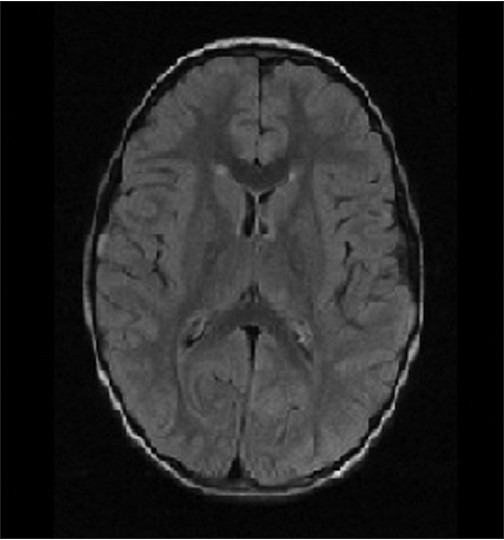
Label: notumor